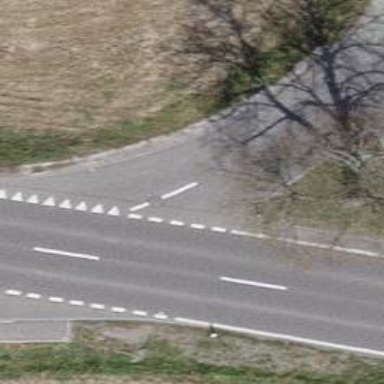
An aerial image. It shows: Unclassified road with asphalt surface.